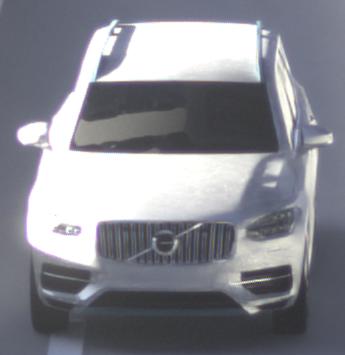
Make: Volvo
Model: XC90 B5
Detailed model: XC90 (L)
Model produced from: 2019/08
Model produced until: 2020/04
Doors: 5
Color: white
Road condition: dry road
Daytime: sunrise or sunset
Contrast: medium contrast